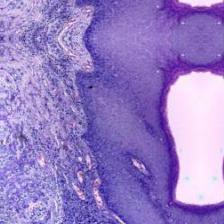
Diagnosis: Normal